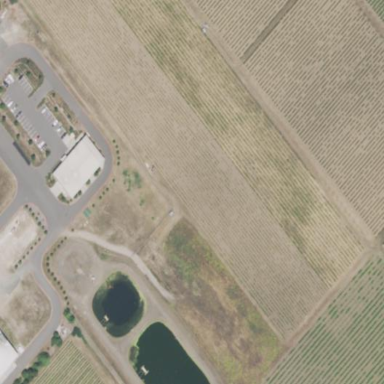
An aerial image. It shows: Vineyard growing wine grapes.